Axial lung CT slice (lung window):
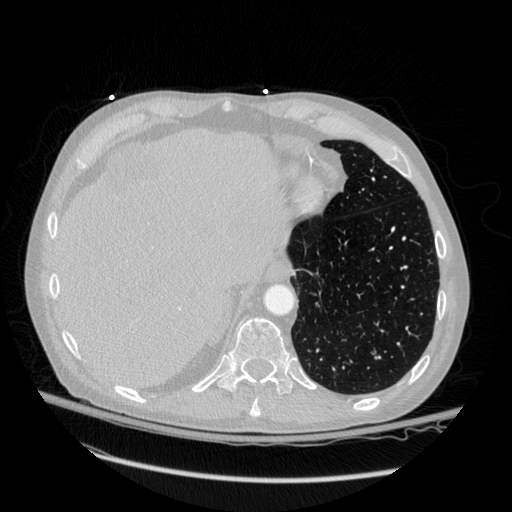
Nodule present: no